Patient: sex M, age 53
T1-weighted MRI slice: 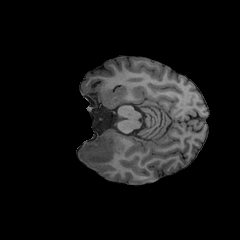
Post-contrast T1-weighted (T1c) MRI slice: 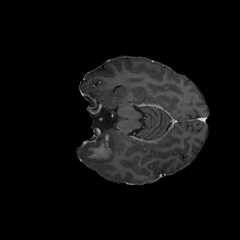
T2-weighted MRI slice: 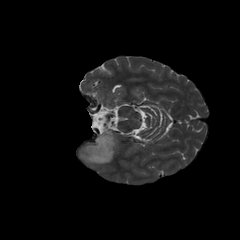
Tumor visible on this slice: yes
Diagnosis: Astrocytoma, IDH-mutant
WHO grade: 4